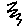
Label: zigzag